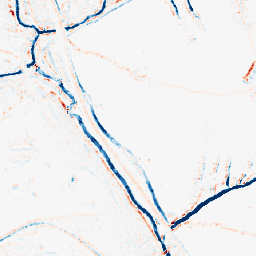
Category: morphological
Decomposition family: morphological_rect
Decomposition parameters: operation: average
width: 5
height: 5
Upsampling method: nearest
Upsampling parameters: scale: 2
Upsampling scale: 2